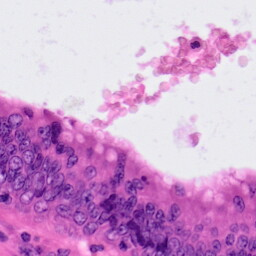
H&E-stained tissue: Colon